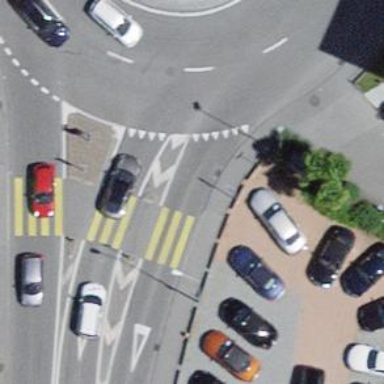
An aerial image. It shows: Zebra crossing on the road.